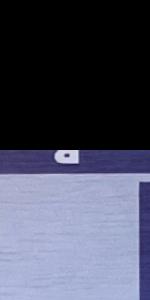
Label: Empty